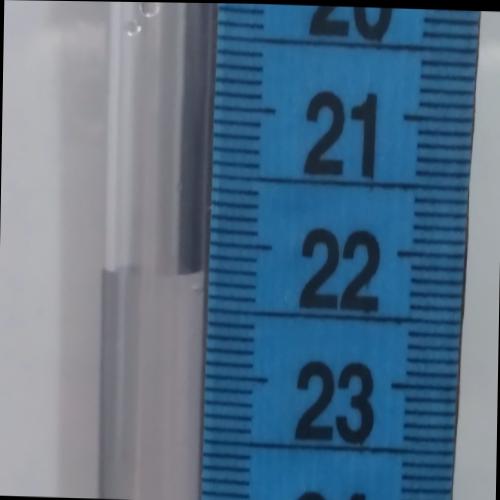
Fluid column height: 22.2 cm